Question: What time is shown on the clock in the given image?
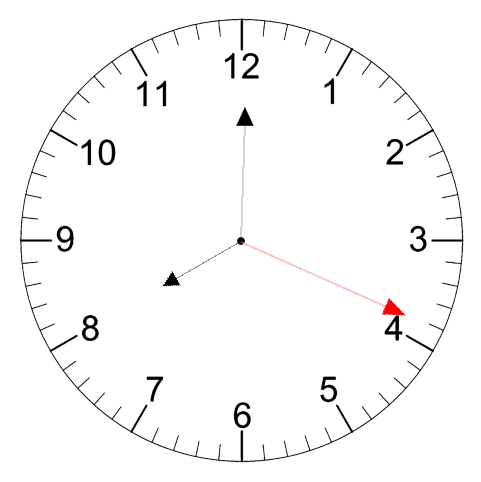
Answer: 08:00:19